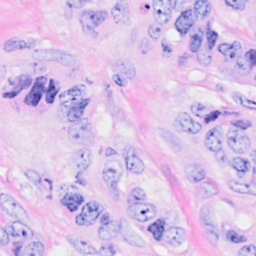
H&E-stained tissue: Breast